Brain MRI, t1w sequence, axial 2D slice.
Patient: age 43, sex F, weight 78 kg, height 1.78 m
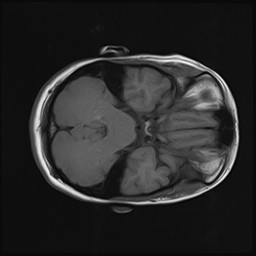